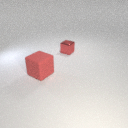
small red metal cube to the right of large red rubber cube